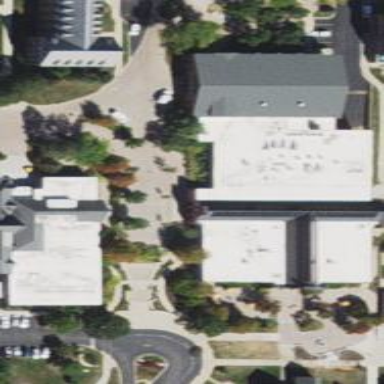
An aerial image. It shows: College building.